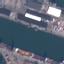
Land use / land cover: River